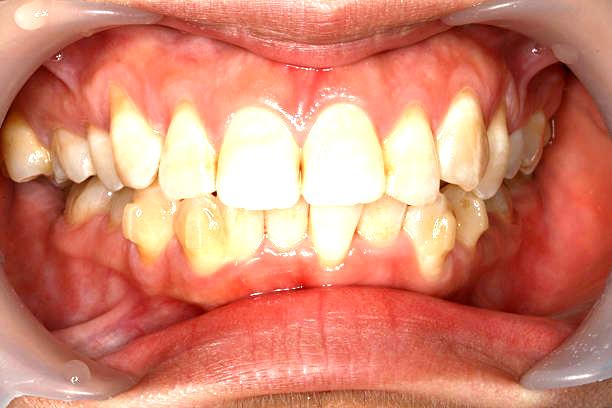
Condition: Gingivitis